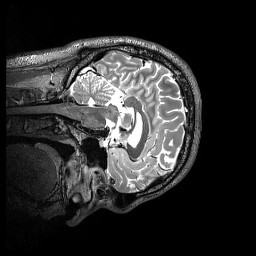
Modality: T2w
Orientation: sagittal
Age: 28
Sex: male
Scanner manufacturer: siemens
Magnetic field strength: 3 T
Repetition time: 3.2 s
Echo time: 0.565 s